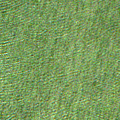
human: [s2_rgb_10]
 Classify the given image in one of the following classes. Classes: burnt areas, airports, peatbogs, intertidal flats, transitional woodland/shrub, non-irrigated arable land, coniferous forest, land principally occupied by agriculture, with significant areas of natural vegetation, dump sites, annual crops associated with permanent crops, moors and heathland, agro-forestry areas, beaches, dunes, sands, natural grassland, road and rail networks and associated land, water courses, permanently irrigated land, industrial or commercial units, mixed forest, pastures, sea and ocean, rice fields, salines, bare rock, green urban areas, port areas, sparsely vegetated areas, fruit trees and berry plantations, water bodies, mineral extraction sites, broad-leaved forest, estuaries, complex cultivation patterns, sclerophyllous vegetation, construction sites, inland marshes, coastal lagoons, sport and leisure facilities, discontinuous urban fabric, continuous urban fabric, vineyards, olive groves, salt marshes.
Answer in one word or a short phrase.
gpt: sea and ocean